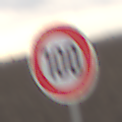
Verkehrszeichen: Geschwindigkeit100
Umgebung: Outdoor, Nature
Tageszeit: MorningAfternoon
Wetter: Overcast
Licht: Natural
Jahreszeit: NotSpecified
Kontrast: LowContrast